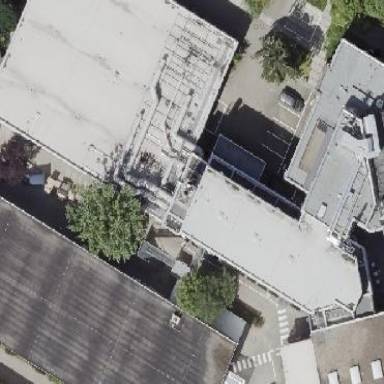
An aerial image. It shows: Part of the building is designated for commercial use.